Question: Here is a draft of what I would like to do :

I would like to have a main container, which will be used to trigger Menu from everywhere.
I try to do this thanks to 'view.addSubview' and 'addChildViewController'.
But the second view disables the first one. It simply goes over.
How could I do to keep both functionalities ?
I found a way that works, but it seems dirty :
I just move down the secondView frame according to the menu height, here is the code :
'''
var test = mainStoryboard.instantiateViewControllerWithIdentifier("TestViewController") as TestViewController
var test2 = mainStoryboard.instantiateViewControllerWithIdentifier("Test2ViewController") as Test2ViewController
//proposeOrChooseViewController.delegate = self
view.addSubview(test.view)
addChildViewController(test)
test2.view.frame = CGRectMake(0, 60, test2.view.frame.size.width, test2.view.frame.size.height)
view.addSubview(test2.view)
addChildViewController(test2)
'''
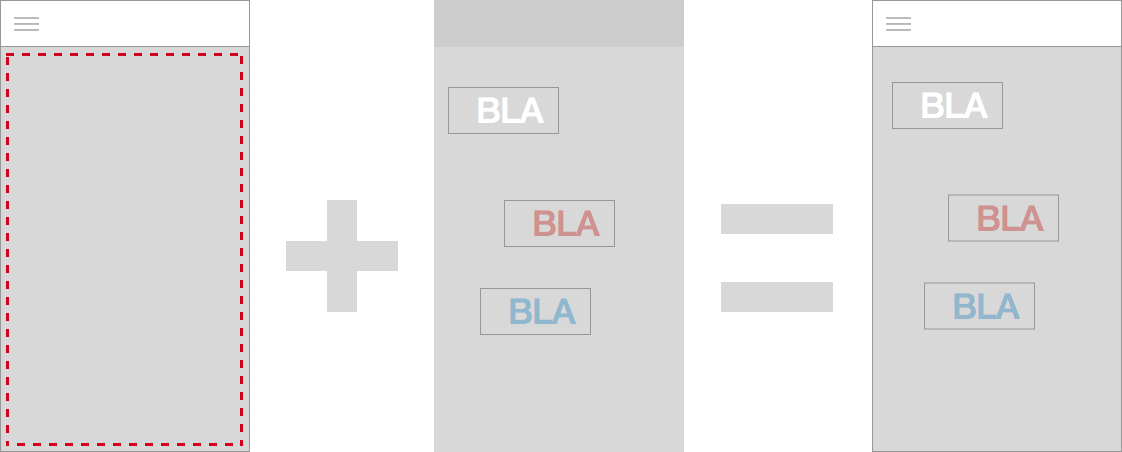
Answer: Is the frame of second view controller's view set correctly? Visually you can test it by setting a background color of view.
Also you might want to explore the Container View in storyboard. Container View lets you add a View Controller as child of another view controller.